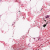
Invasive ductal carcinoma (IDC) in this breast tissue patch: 0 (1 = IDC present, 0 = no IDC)